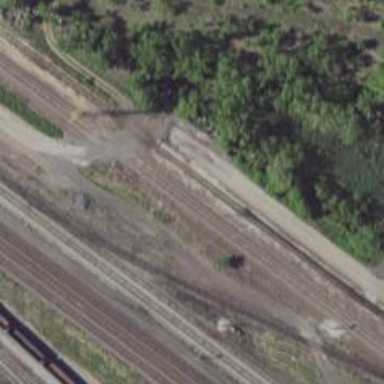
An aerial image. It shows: Railway level crossing.